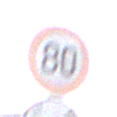
Verkehrszeichen: Geschwindigkeit80
Zusatzzeichen unten: EndeUeberholverbot
Umgebung: Outdoor, RoadRail
Tageszeit: SunriseSunset
Wetter: PartlyCloudy
Licht: Natural
Jahreszeit: NotSpecified
Kontrast: LowContrast